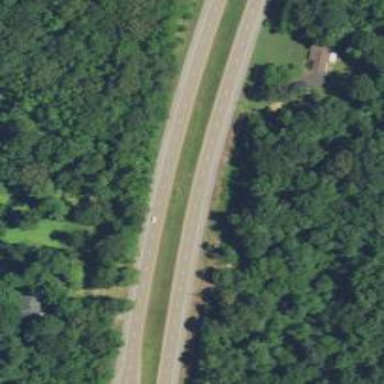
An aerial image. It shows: Tertiary road.